Brain MRI, t2w sequence, axial 2D slice.
Patient: age 30, sex M, weight 95 kg, height 1.95 m
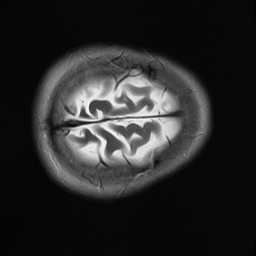